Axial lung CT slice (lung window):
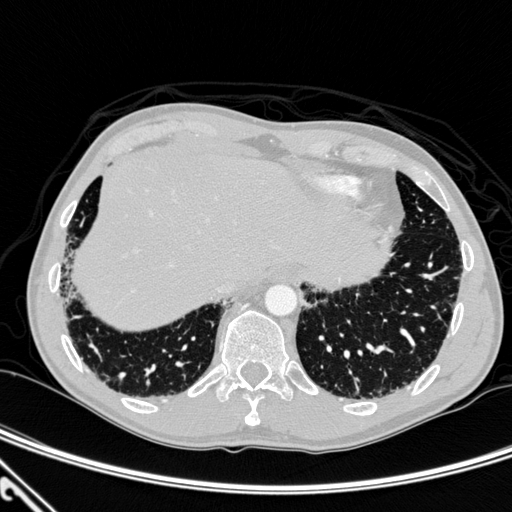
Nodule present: no